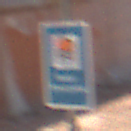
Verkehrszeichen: Wasserschutzgebiet
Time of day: MorningAfternoon
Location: Outdoor (Nature)
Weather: Clear
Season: Summer
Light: Natural